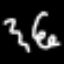
Label: squiggle